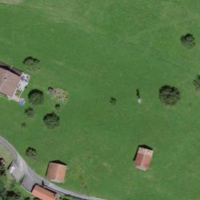
EUNIS habitat code: 24
Species observed at this site:
Ajuga reptans